Field crop: maize
Growth stage: 1
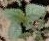
Species: datura